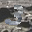
Label: 3